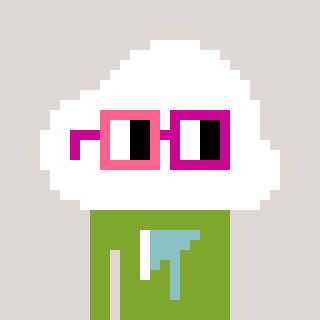
a pixel art character with square pink and red glasses, a cloud-shaped head and a slimegreen-colored body on a warm background